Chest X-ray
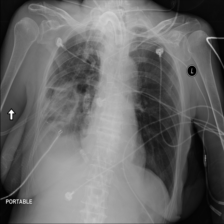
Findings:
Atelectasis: negative
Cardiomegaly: negative
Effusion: positive
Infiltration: positive
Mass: negative
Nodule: negative
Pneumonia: negative
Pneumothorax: negative
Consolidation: negative
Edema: negative
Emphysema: negative
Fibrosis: negative
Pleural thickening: negative
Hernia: negative